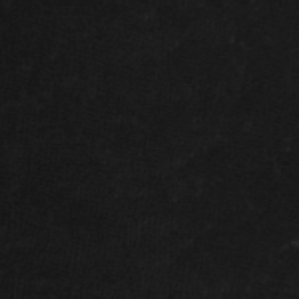
Label: frost